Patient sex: F
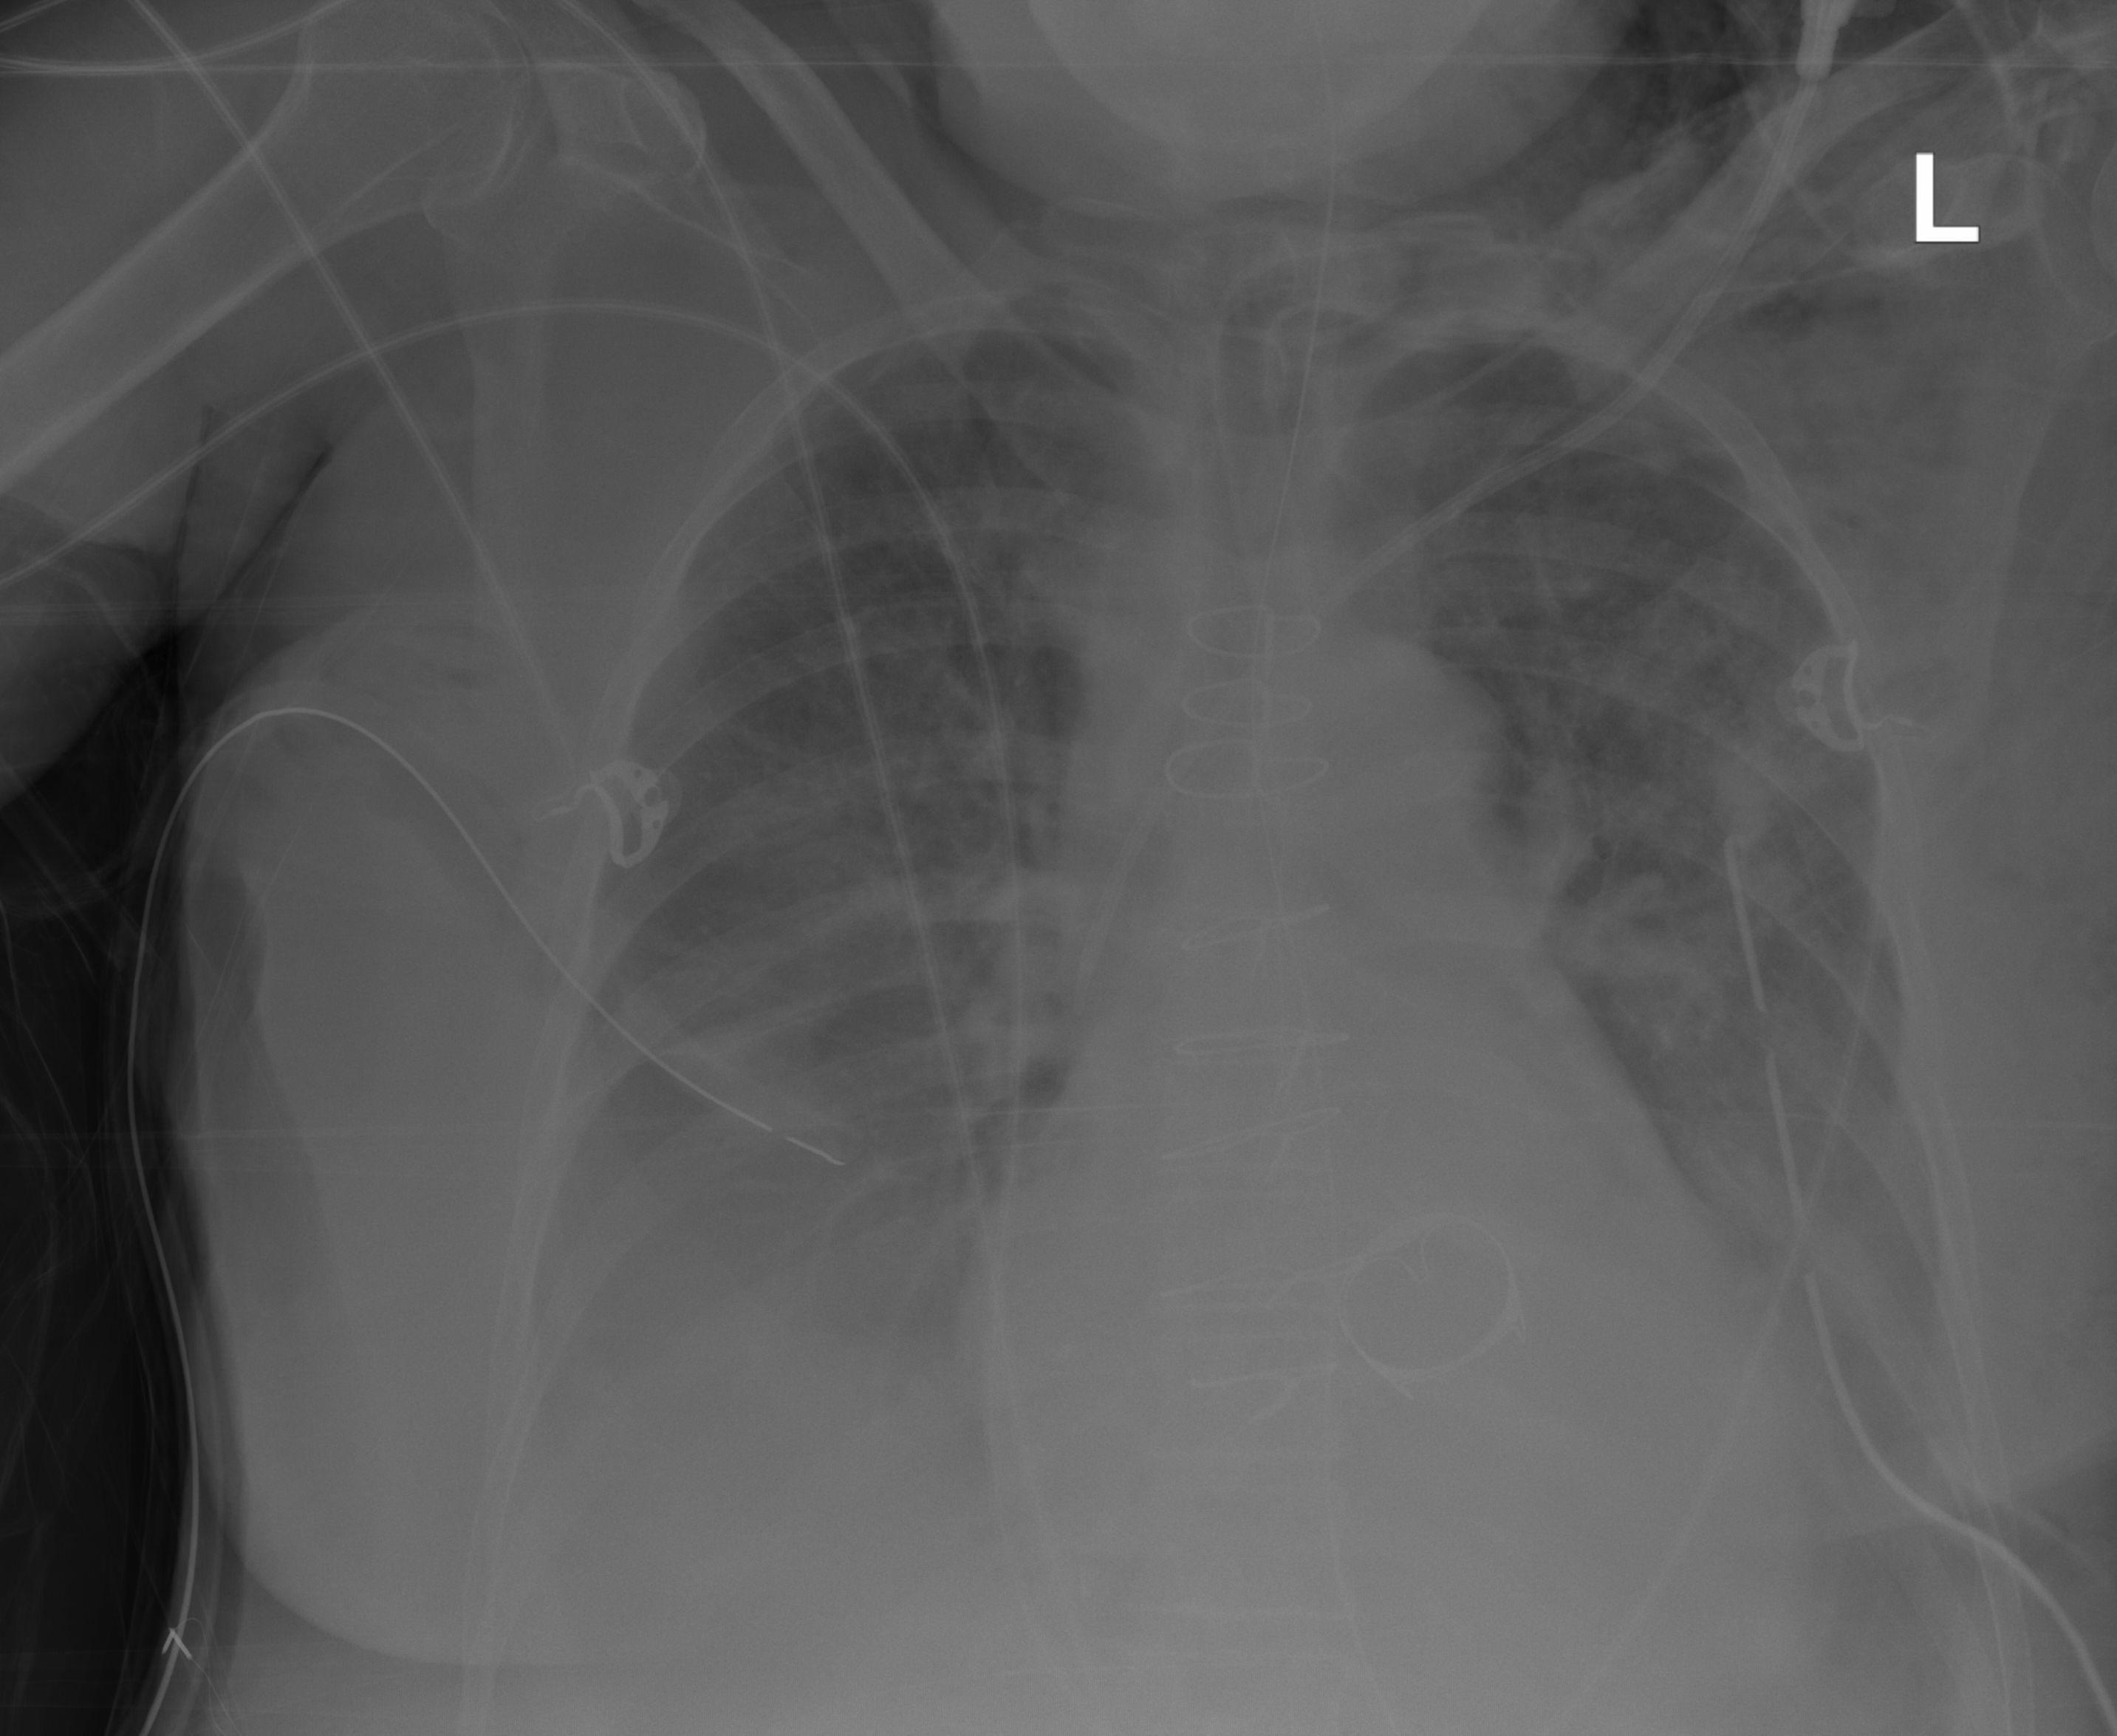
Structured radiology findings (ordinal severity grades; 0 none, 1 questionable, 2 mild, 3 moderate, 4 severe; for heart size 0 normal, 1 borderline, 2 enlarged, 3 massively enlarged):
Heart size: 2
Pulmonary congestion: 2
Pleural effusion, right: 3
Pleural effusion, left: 2
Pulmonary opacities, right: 0
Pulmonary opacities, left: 2
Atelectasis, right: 3
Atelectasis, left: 3